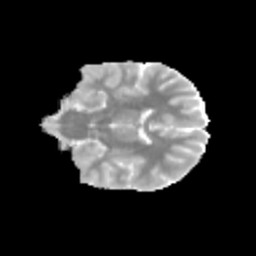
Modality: MD
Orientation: coronal
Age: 11
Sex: male
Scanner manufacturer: siemens
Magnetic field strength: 3 T
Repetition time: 3.8 s
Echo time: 0.07 s